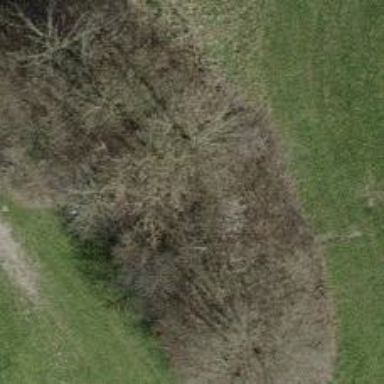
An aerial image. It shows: Hedge barrier.